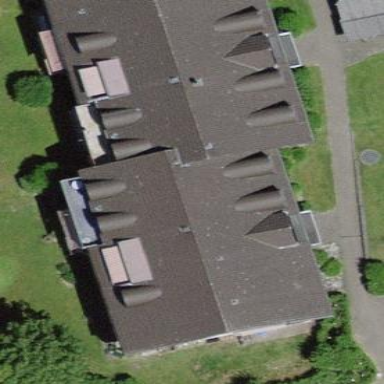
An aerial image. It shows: Gabled roof on building that houses apartments.